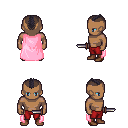
a pixel art fantasy rpg character, male body template, human, dark skin, pink cape, red pants, raven short mohawk hairstyle, brown shoes, dagger, four views (front, back, left, right), 2x2 character sprite sheet, small pixel art, hard edges, no anti-aliasing